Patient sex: M
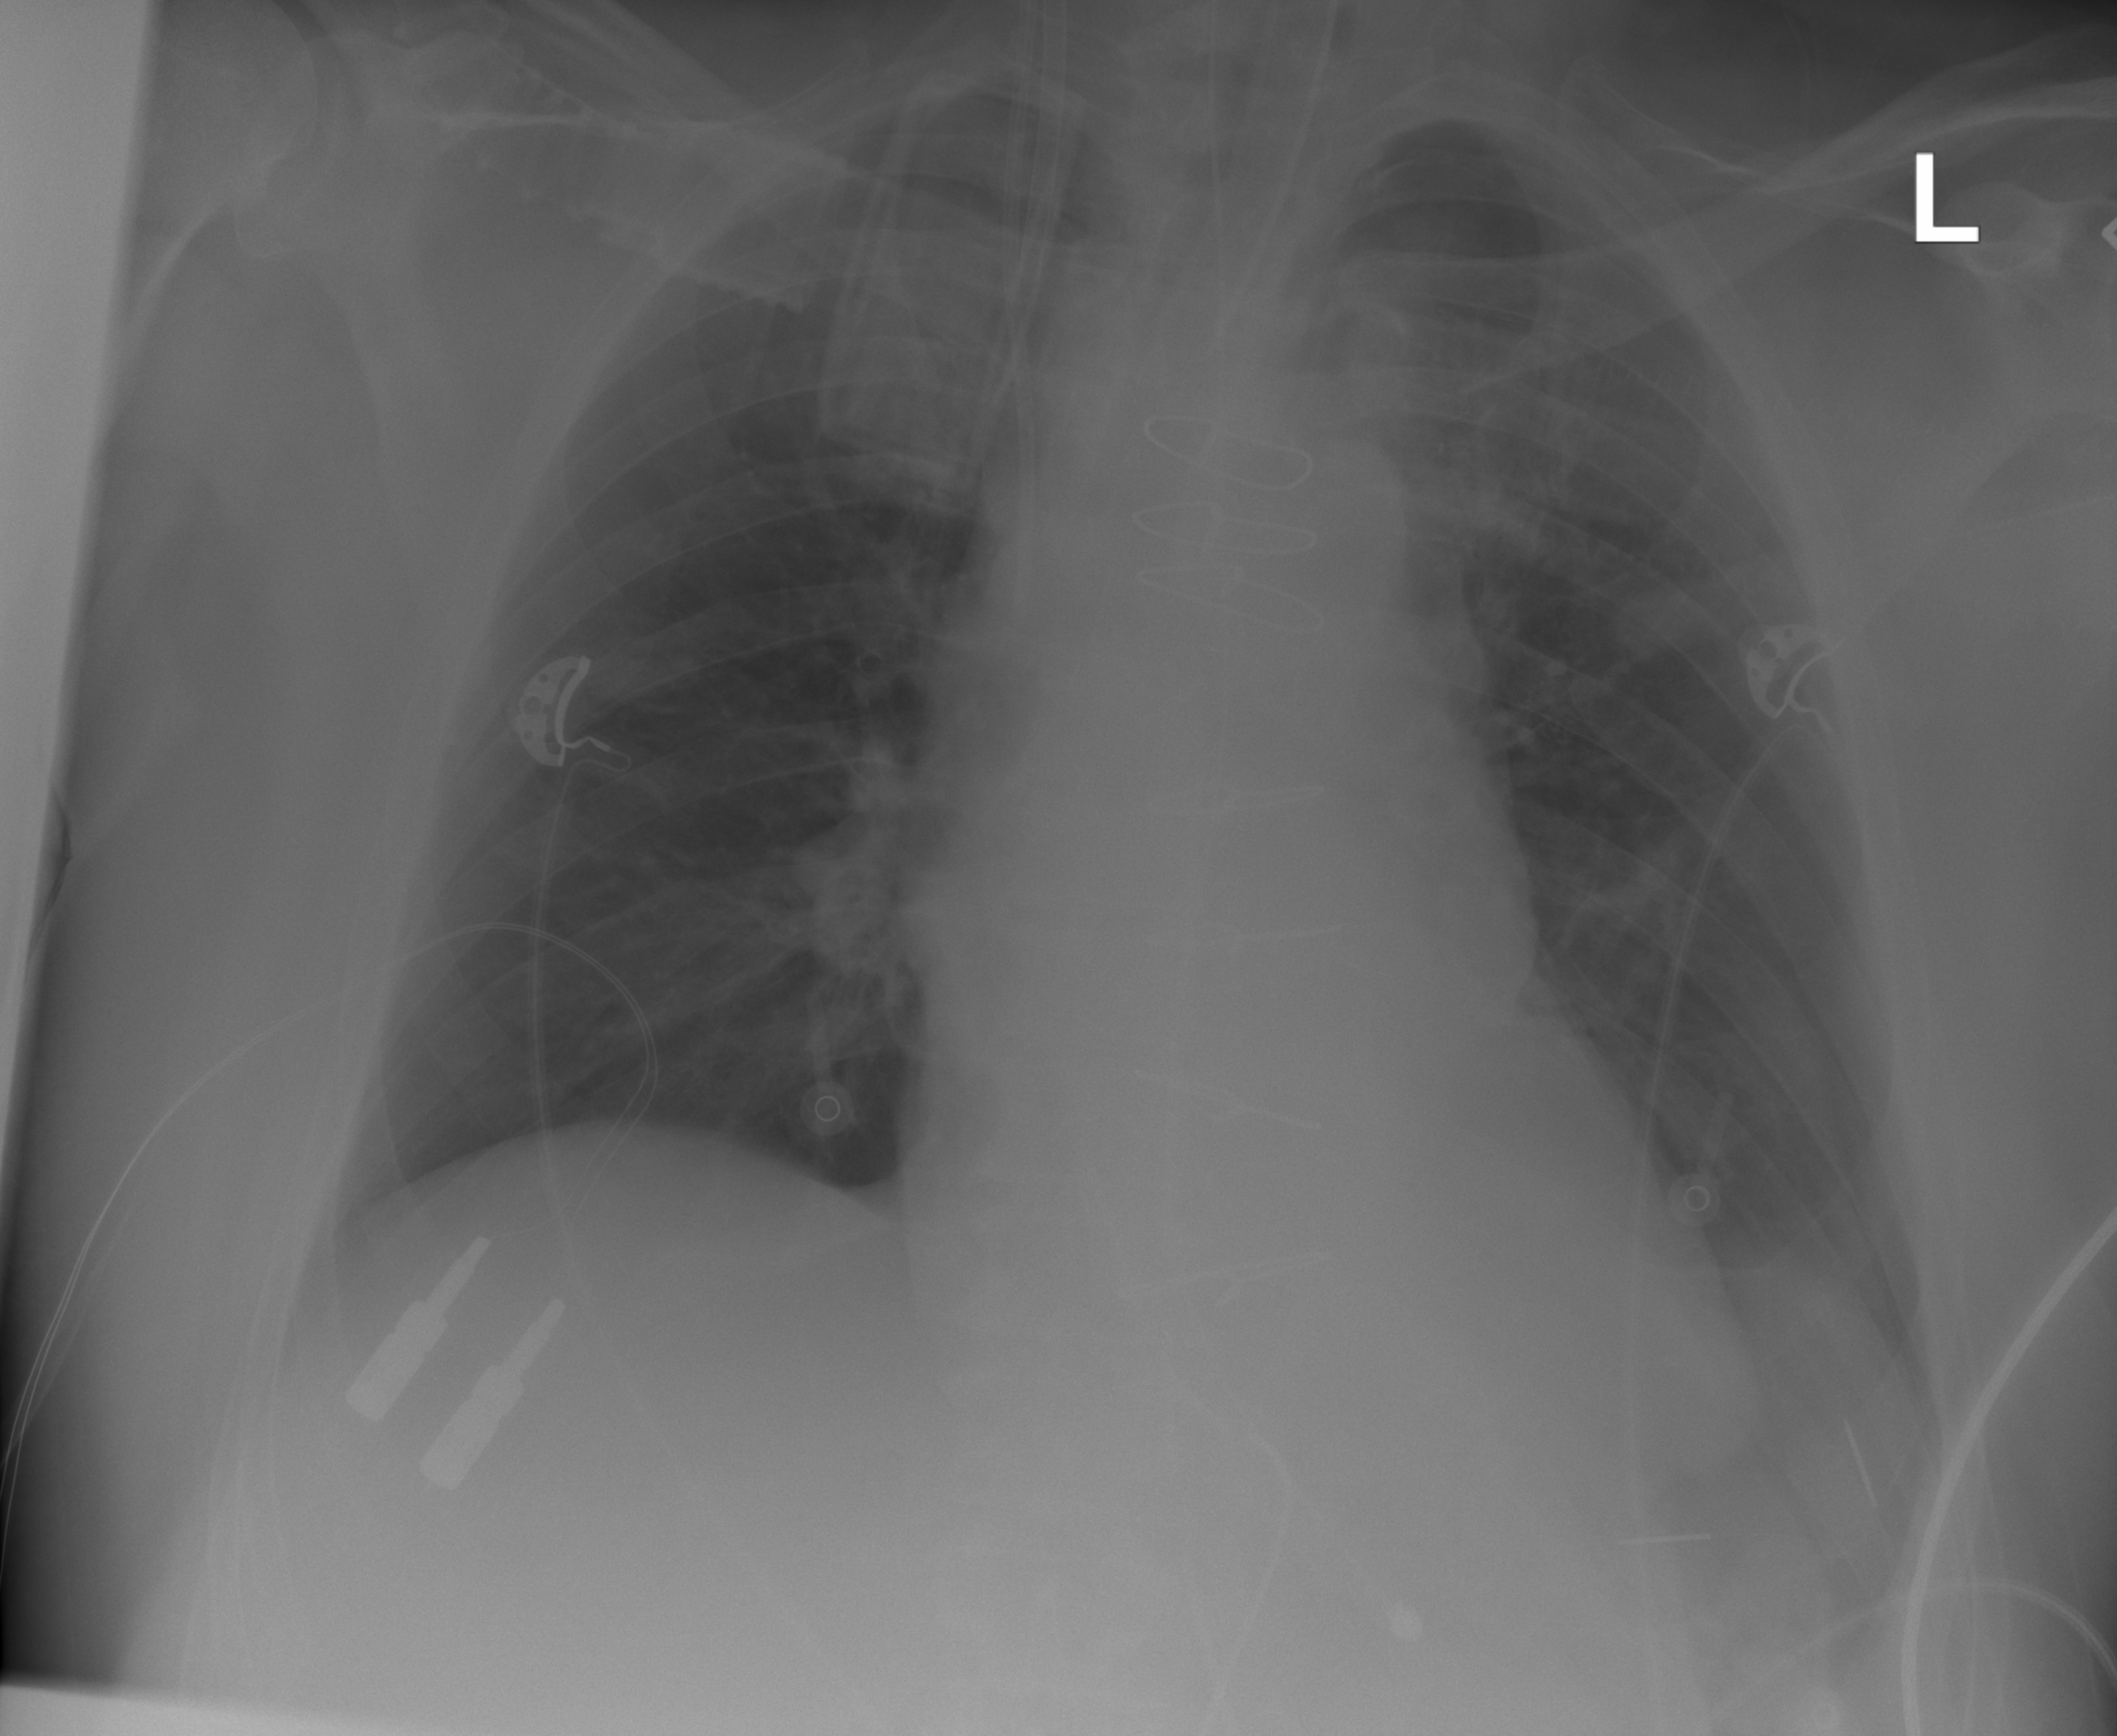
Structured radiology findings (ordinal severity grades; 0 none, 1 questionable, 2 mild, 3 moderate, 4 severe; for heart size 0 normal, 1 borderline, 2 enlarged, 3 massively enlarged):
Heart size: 2
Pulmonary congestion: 0
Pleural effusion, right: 0
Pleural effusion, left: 1
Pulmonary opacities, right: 0
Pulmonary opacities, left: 0
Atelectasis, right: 1
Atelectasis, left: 1